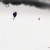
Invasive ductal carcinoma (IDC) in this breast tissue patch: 0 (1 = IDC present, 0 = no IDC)